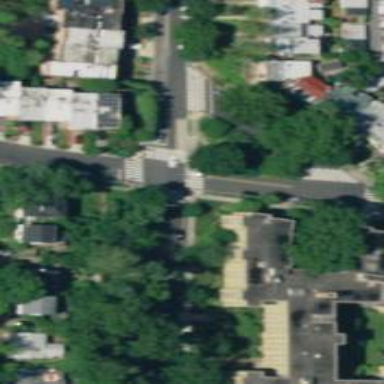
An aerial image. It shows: Residential road with asphalt surface and separate sidewalk.